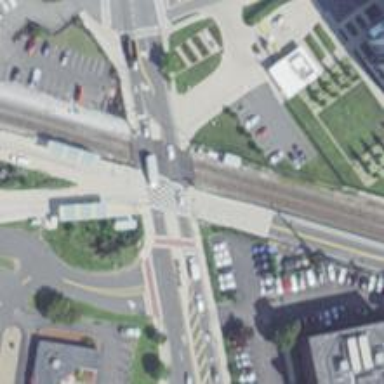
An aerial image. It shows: Railway level crossing.